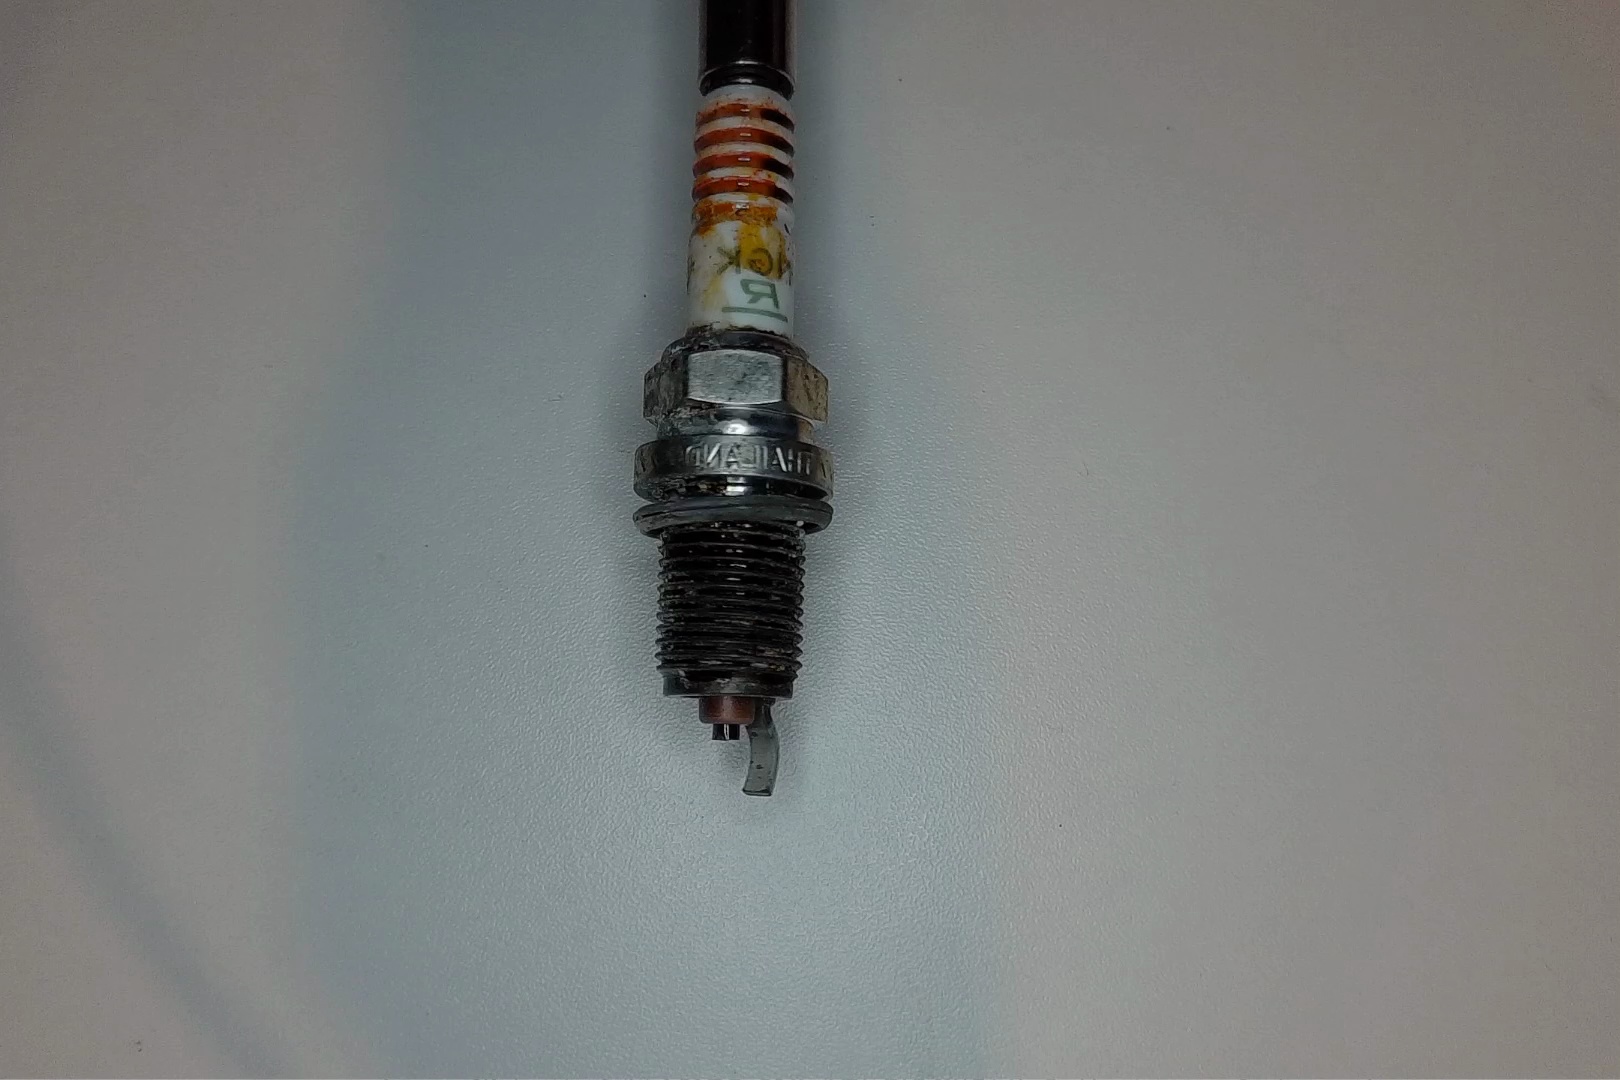
Label: anomaly